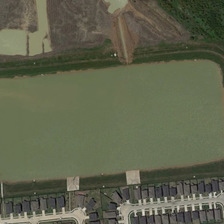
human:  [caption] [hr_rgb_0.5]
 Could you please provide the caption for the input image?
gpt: many small buildings and some bareland are in two sides of a green rectangular pond .

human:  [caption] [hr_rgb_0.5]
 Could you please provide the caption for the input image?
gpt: many small buildings and some bareland are in two sides of a green rectangular pond .

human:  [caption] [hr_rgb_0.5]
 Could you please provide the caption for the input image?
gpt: many small buildings and some bareland are in two sides of a green rectangular pond .

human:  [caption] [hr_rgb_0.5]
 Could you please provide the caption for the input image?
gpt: many small buildings and some bareland are in two sides of a green rectangular pond .

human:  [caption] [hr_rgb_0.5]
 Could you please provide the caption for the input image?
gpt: many small buildings and some bareland are in two sides of a green rectangular pond .